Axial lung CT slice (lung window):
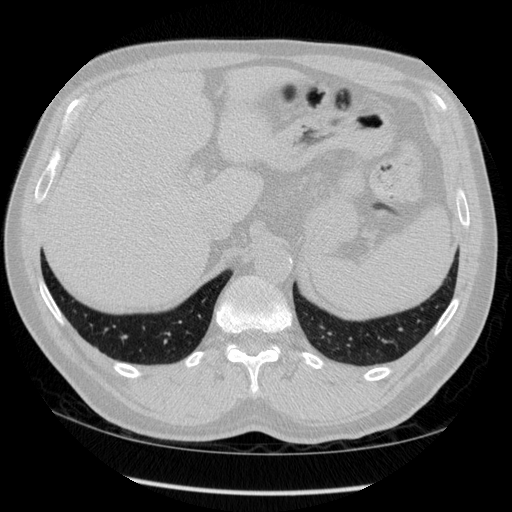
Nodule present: no